Question: Please can someone kindly help me to join these two commands
'''
netstat -ano | findstr 0.0.0.0:80
'''
The output is as follows

Then need to pipe out PID results to next command that is
'''
tasklist | findstr <PID from previous netstat command>
'''
Any help would be greatly appreciated..
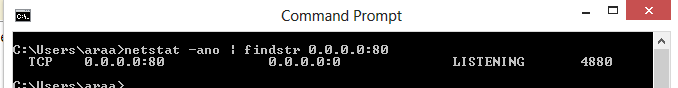
Answer: '''
@echo off
for /f "tokens=5" %%# in ('netstat -ano ^| findstr "0.0.0.0:80"') do set "pid=%%#"
tasklist | findstr "%pid%"
'''
or from command line:
'''
for /f "tokens=5" %# in ('netstat -ano ^| findstr "0.0.0.0:80"') do set "pid=%#"
'''
To get process name
from command line:
'''
for /f "skip=1 tokens=5" %a in ('qprocess %pid%') do set "image=%a"
'''
from
'''
for /f "skip=1 tokens=5" %%a in ('qprocess %pid%') do set "image=%%a"
'''
It uses already created variable %pid%